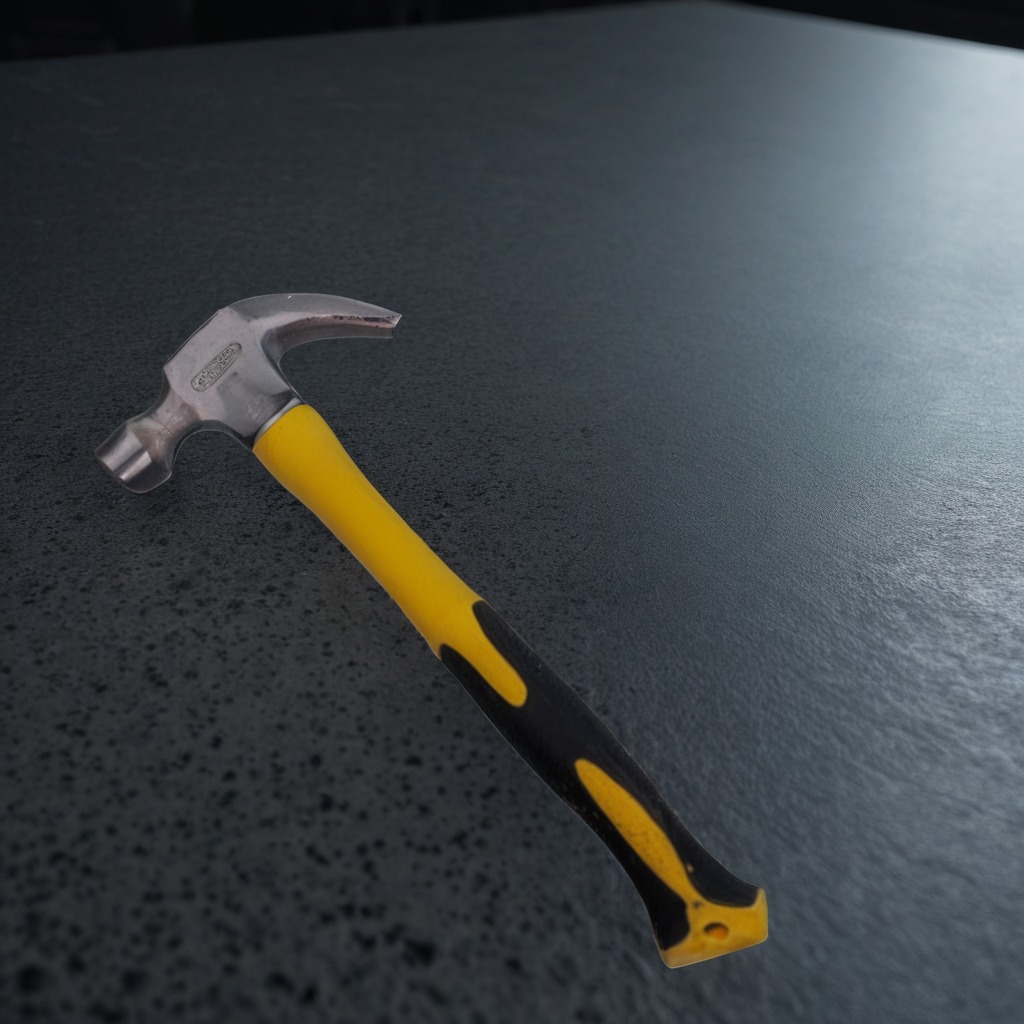
A hammer is lying on the clean granite table inside a workshop at night.